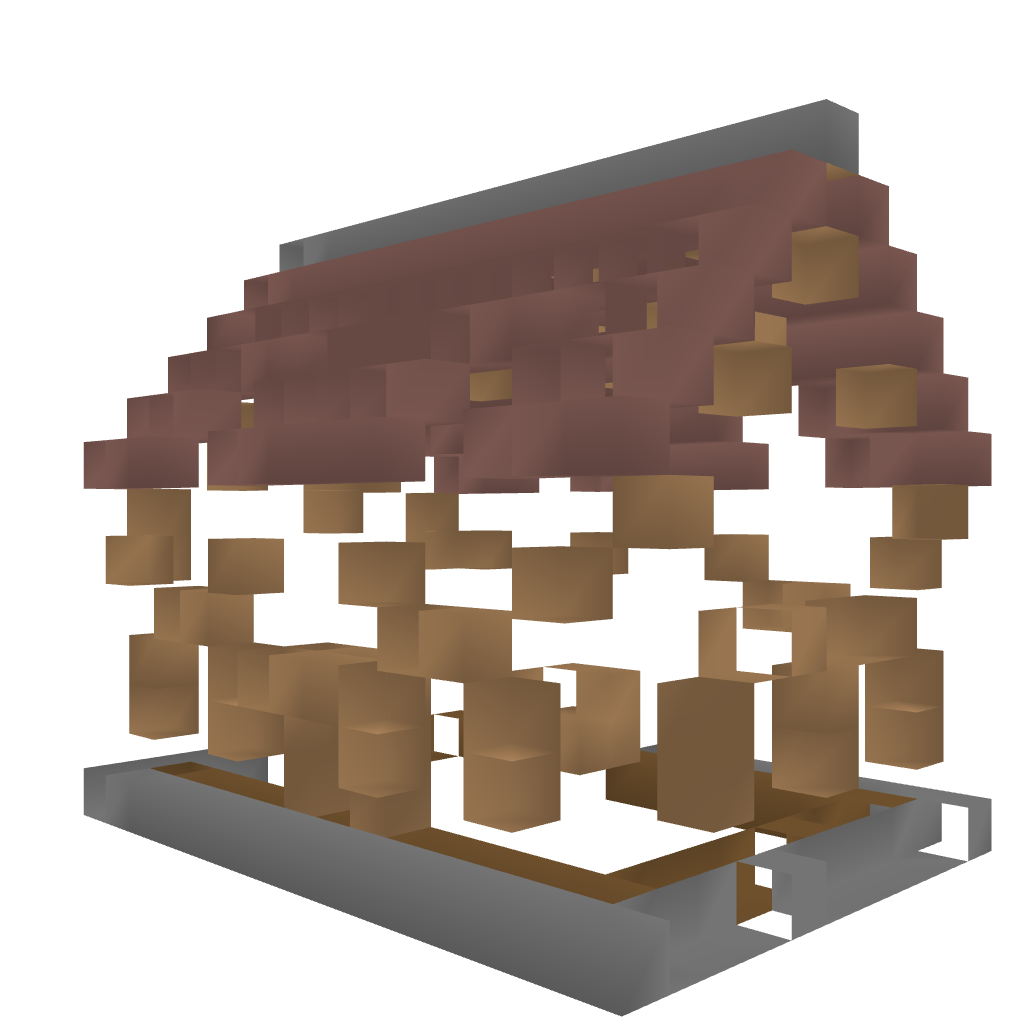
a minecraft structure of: house1 bad low quality